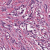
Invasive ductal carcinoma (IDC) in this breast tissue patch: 1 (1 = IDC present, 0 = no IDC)